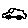
Label: car